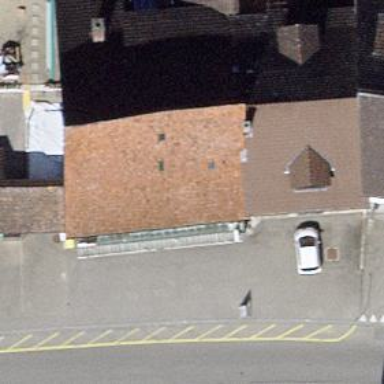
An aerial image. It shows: Convenience shop.